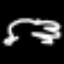
Label: frog